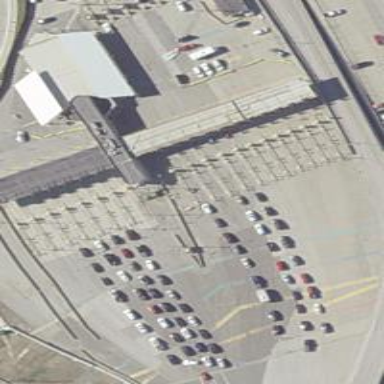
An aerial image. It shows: Border control barrier.